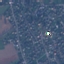
Land use / land cover: Residential